Question: According to <URL>
> If the BackgroundWorker starts another BackgroundWorker from its
DoWork handler, then the nested BackgroundWorker doesn't capture the
UI SynchronizationContext

However with .NET 4.0 and especially 4.5 onwards, I have seen a lot of sample codes like this one from <URL>:
'''
public partial class Form1 : Form
{
public Form1()
{
InitializeComponent();
Shown += async ( s, e ) => { txtResult.Text = await DownloadAsync() + "Done!"; };
}
async Task<string> DownloadAsync()
{
using ( var wc = new WebClient() )
{
var progress = new Progress<DownloadStringTaskAsyncExProgress>();
progress.ProgressChanged += ( s, e ) =>
{
progressBar.Value = e.ProgressPercentage;
txtResult.Text += e.Text;
};
return await wc.DownloadStringTaskAsyncEx(
@"http://ancillaryasync.nickbutler.net/Murphy.ashx", progress );
}
}
}
'''
So it looks like you can nest async call using tasks, and the SynchronizationContext will float down the nested calls. Is this correct?
If so, can someone explain to me how the TAP does this on a very high level.
If not what do I need to do make sure my nested call can post to the UI thread?
Or may be my understanding of the original article is completely wrong? Does creation of a new task picks up the current synchronization context by default? If so how can it ever run on anything other than the original synchronization context unless you explicitly give it a new synchronization context?
Please help me clear the confusion.
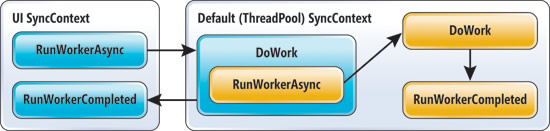
Answer: First off, the article you referenced is talking about 'BackgroundWorker' and not 'async'. 'BackgroundWorker' still works the same way in .NET 4.5, and still has the limitation around nested calls.
For a description of how 'async' works with 'SynchronizationContext', you can look at the end of that article or read my <URL>, and use that to schedule the continuation.